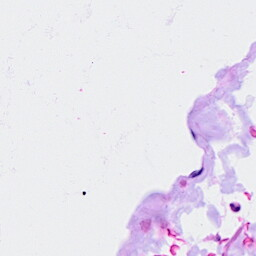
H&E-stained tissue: Ovarian